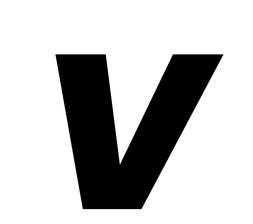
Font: Poppins-BoldItalic